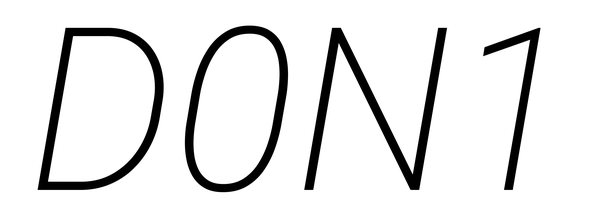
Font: Roboto-Italic_ExtraLight_Italic